Question: how can I achieve this? Or should I use directly the book model instead of bookdto for these things? What's the best practice?

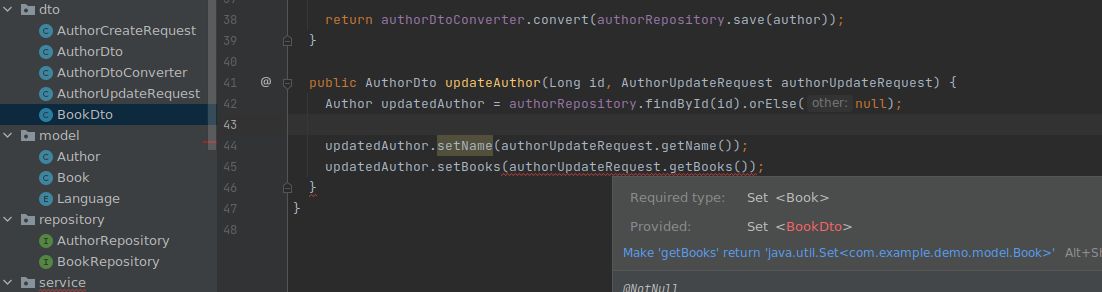
Answer: Spring Boot have bean 'com.fasterxml.jackson.databind.ObjectMapper'
you can just inject it. Better through your component constructor. Or just make an instance.
After that there is two ways. You can map all through stream:
'''
Set<Book> books = bookDtoSet.stream().map(i -> objectMapper.convertValue(i, Book.class)).collect(Collectors.toSet());
'''
or use this approach:
'''
Set<Book> books = objectMapper.convertValue(bookDtoSet, new TypeReference<Set<Book>>() { });
'''
It will work in both ways as long as fields are similar by names and types.